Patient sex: F
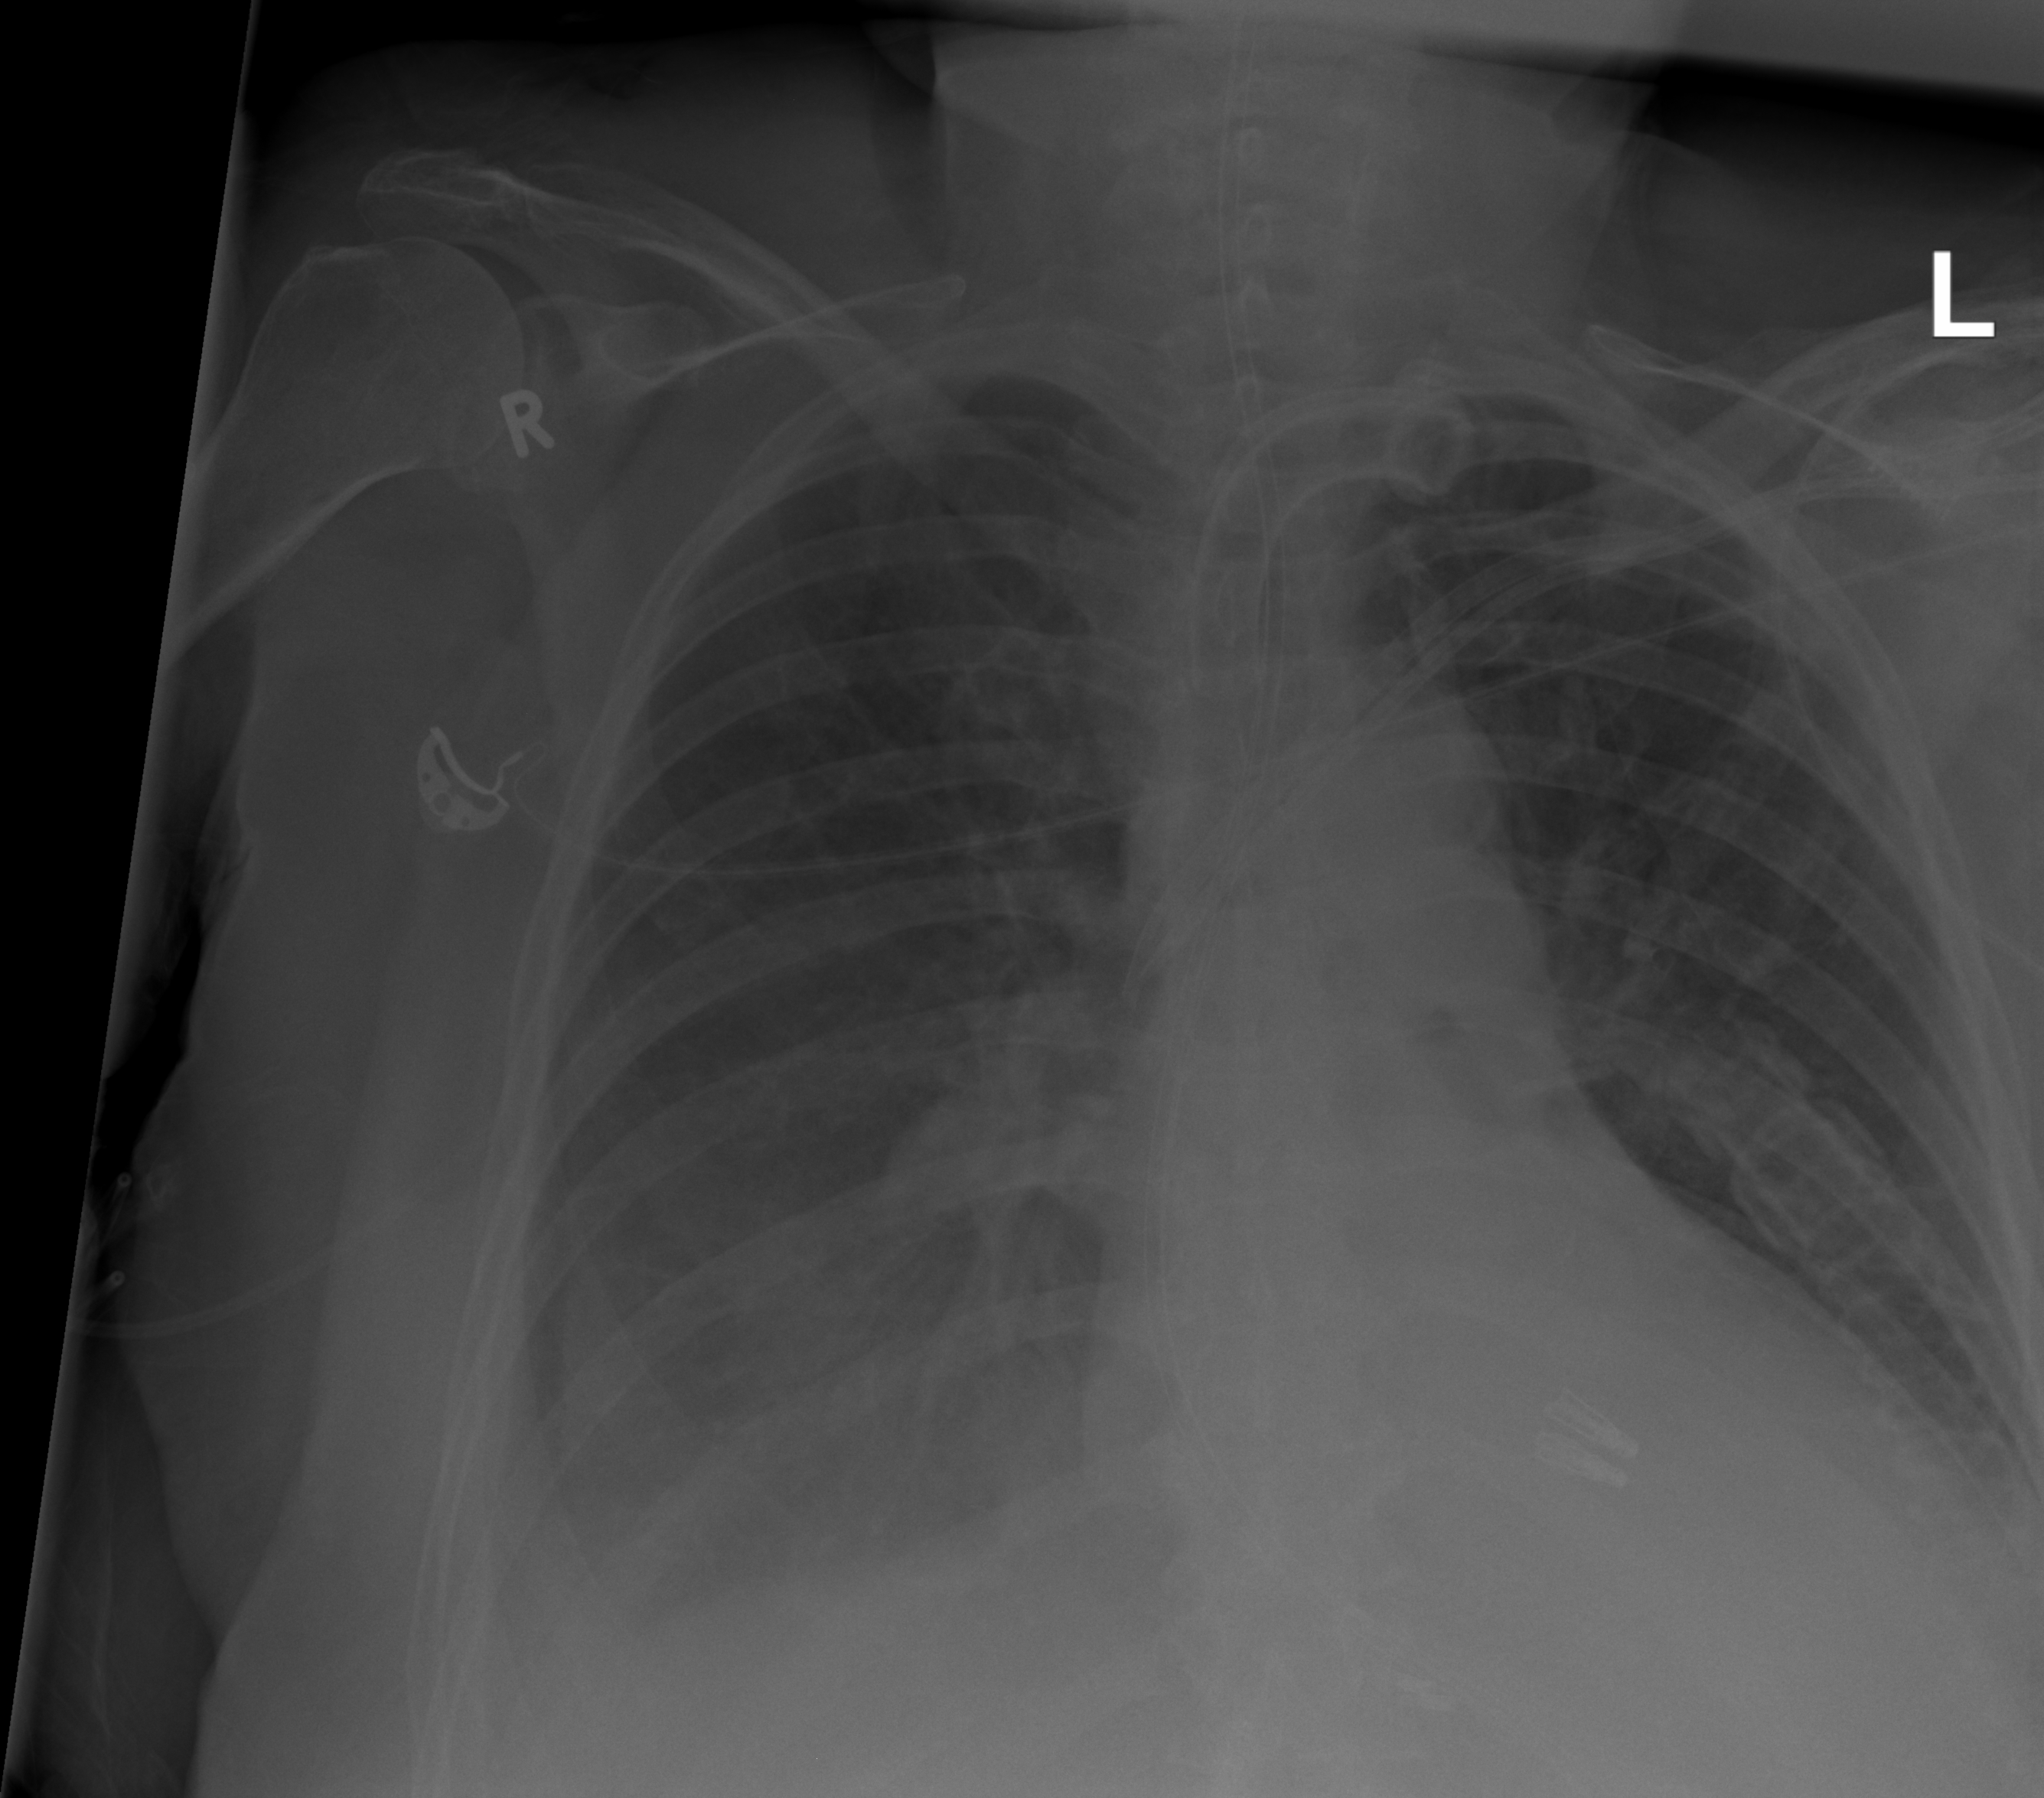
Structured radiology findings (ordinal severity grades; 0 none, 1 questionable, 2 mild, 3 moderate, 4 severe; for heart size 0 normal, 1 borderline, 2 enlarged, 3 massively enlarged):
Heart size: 0
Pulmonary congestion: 2
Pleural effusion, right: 3
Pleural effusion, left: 2
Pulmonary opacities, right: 2
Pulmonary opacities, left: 0
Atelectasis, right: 3
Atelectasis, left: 2